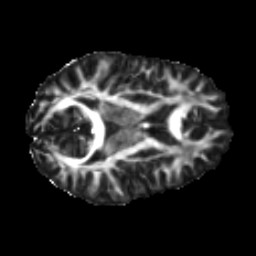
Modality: FA
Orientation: axial
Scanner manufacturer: ge
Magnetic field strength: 3 T
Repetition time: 7.8 s
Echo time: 0.0606 s